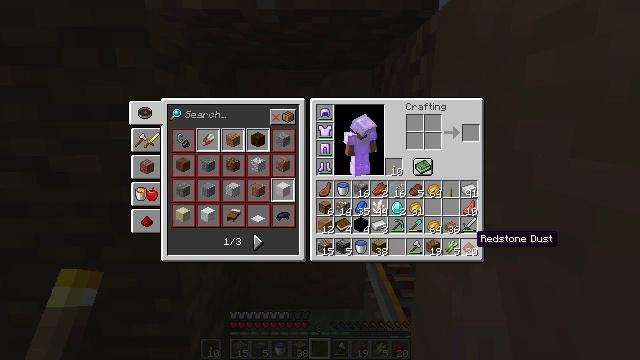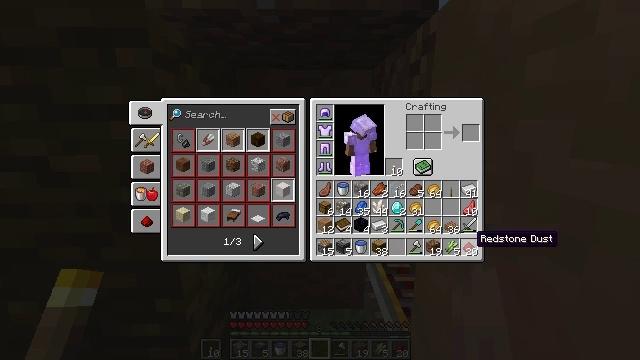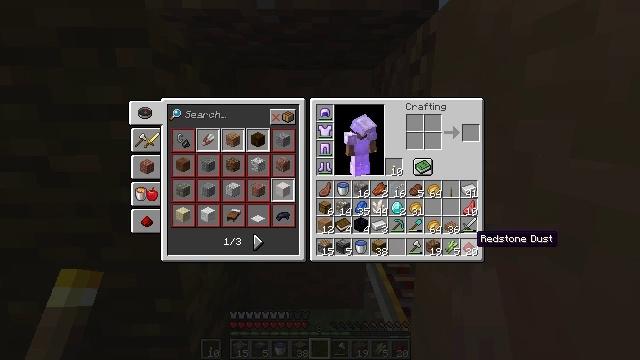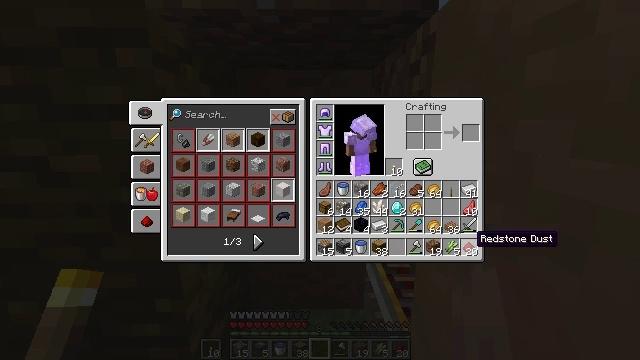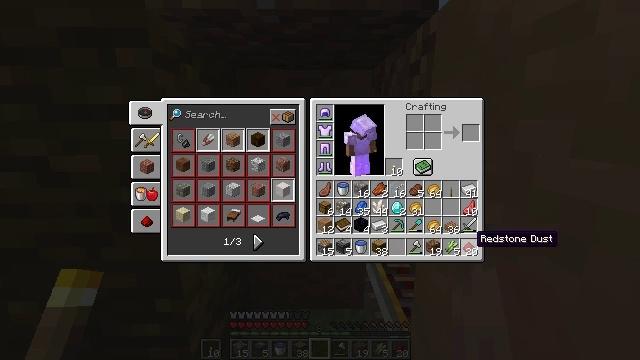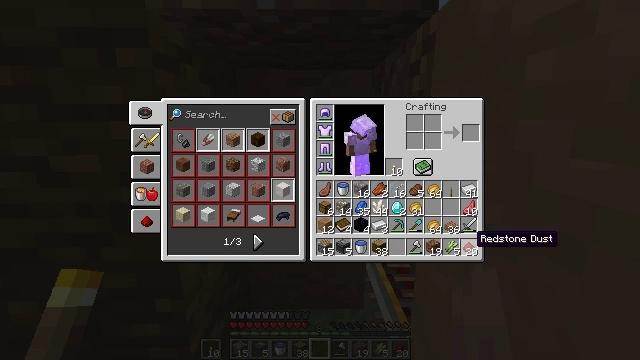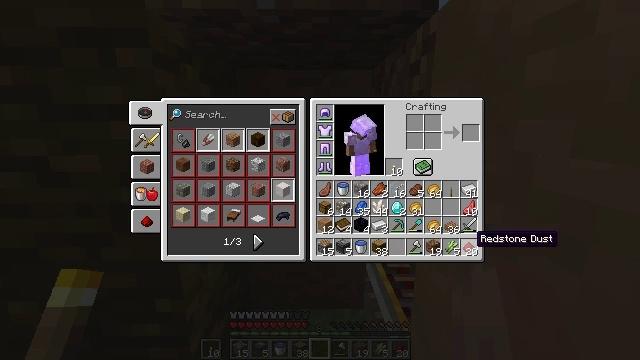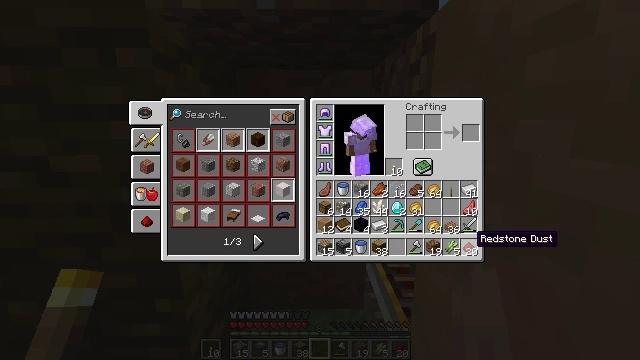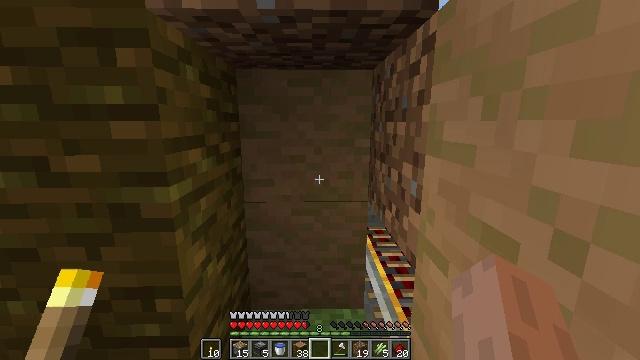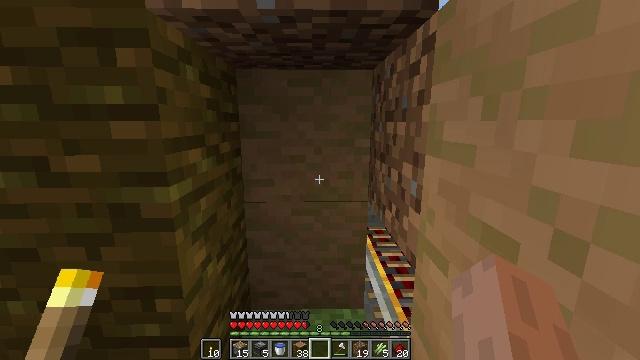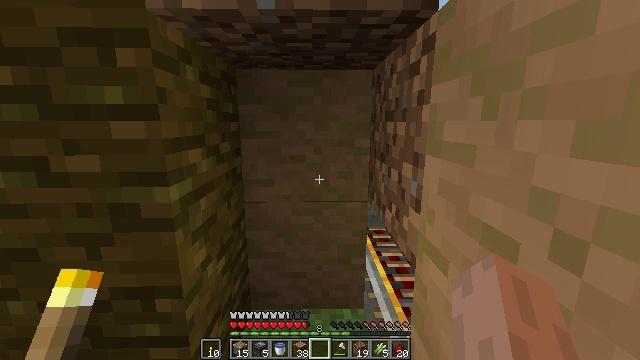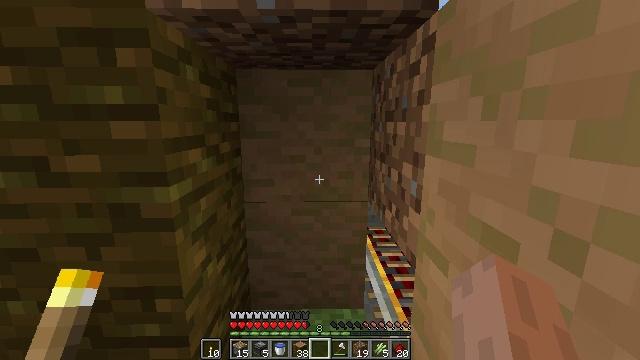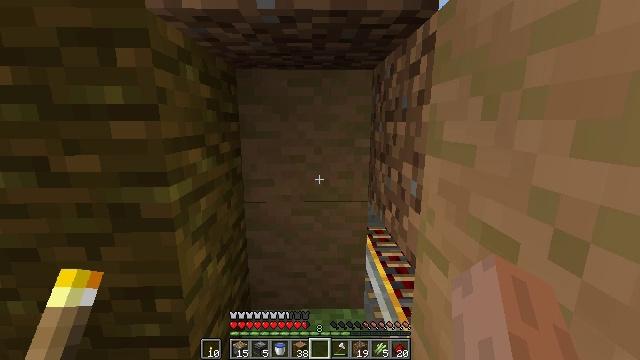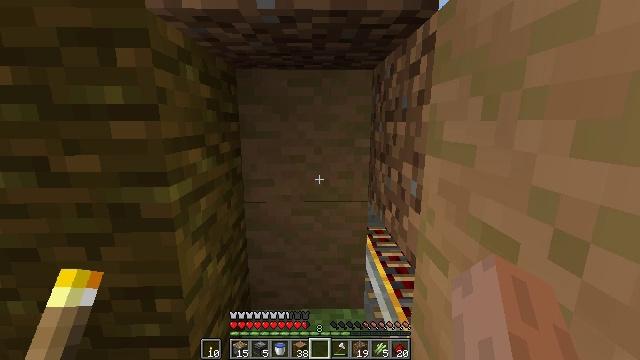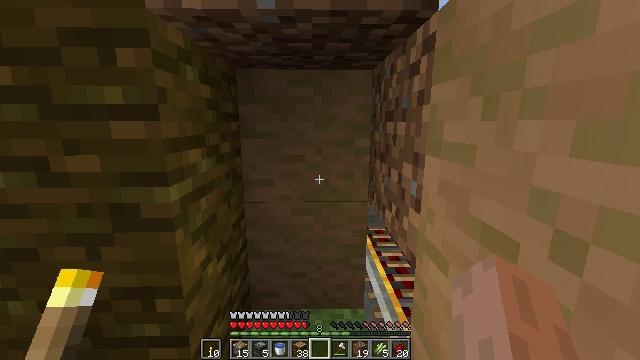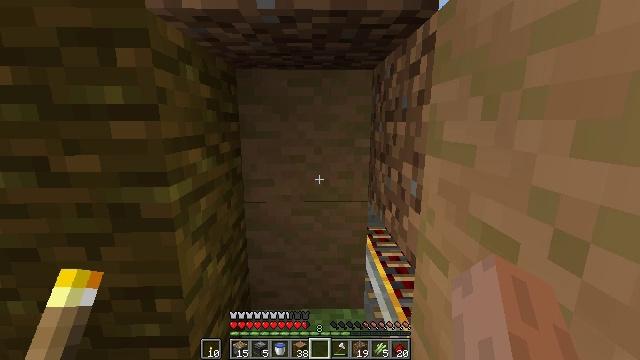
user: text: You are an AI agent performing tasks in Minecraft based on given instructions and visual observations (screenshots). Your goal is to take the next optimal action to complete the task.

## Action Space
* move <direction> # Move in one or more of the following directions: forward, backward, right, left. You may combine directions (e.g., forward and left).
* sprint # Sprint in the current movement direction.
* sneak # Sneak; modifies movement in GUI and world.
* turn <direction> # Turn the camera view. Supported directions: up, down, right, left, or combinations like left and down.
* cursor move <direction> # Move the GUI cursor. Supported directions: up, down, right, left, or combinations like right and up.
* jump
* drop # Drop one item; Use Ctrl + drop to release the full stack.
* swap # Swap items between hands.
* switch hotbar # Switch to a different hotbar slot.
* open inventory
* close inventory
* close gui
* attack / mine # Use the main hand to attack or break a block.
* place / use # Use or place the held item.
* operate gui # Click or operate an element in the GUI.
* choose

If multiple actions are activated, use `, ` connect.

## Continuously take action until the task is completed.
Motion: motion action
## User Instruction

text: Retrieve stripped jungle log from structures.
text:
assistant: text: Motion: no_op
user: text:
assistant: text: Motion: no_op
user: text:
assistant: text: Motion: no_op
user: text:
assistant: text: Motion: no_op
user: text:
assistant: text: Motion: no_op
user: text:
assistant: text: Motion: no_op
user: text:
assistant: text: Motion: no_op
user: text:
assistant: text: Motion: no_op
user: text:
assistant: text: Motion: no_op
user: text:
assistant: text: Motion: no_op
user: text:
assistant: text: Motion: no_op
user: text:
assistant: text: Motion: no_op
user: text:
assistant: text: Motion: no_op
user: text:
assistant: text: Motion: no_op
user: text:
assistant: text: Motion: no_op
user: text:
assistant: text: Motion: no_op
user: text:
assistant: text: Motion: no_op
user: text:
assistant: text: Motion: no_op
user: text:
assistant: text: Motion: no_op
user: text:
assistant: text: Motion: no_op
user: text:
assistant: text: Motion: no_op
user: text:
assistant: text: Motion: no_op
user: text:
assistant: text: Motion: no_op
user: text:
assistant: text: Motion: no_op
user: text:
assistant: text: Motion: no_op
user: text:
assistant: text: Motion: no_op
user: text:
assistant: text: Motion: no_op
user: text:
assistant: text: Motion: no_op
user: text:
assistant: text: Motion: no_op
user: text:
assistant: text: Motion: no_op